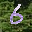
Label: 6